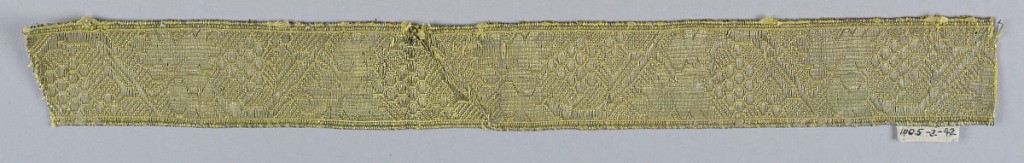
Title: Trimming
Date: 18th century
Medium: silk, metallic thread Technique: woven
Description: Design of a vine with grapes and fruit in an angular arrangement. In yellow and metallic thread.